Platform: macOS
Application: Arc Browser
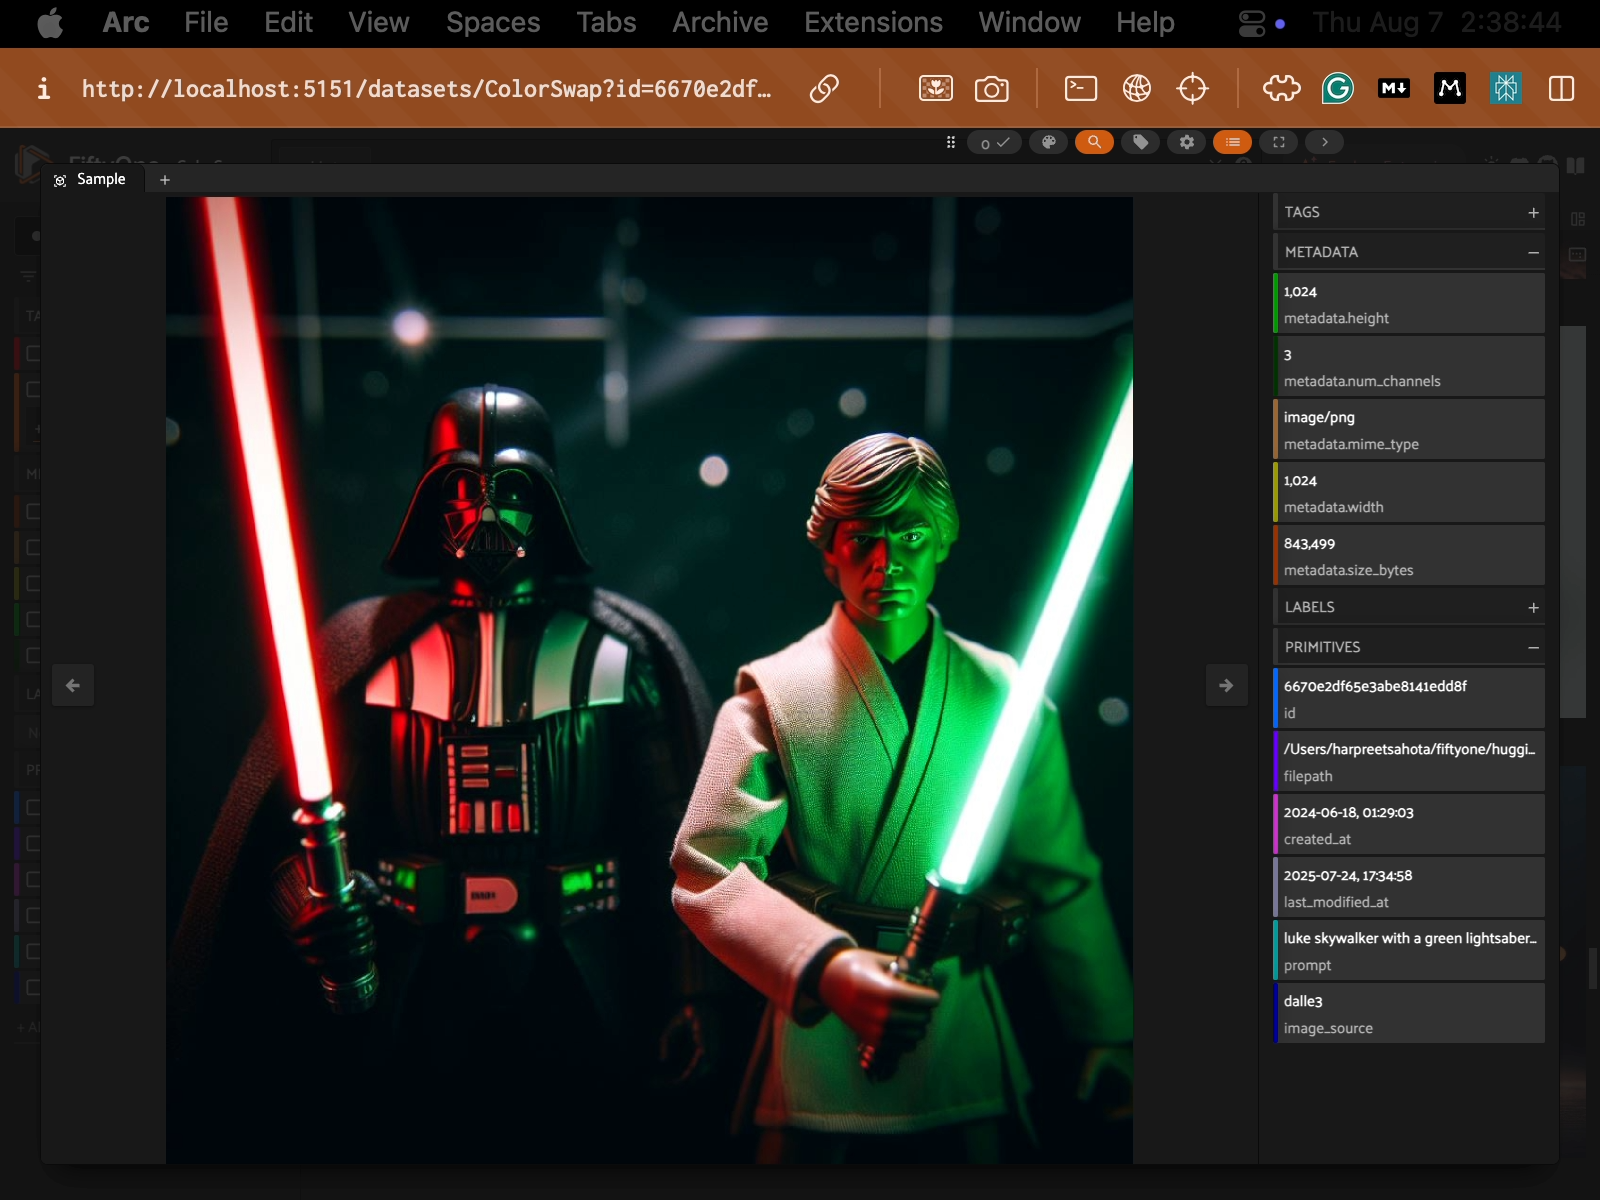
task_description: Hide the sidebar from the sample modal
action_type: click
element_info: Icon
steps_since_start: 1